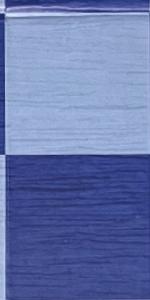
Label: Empty